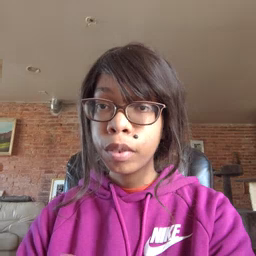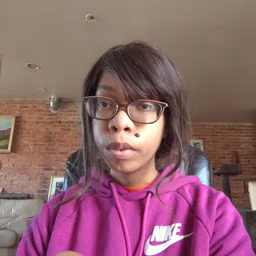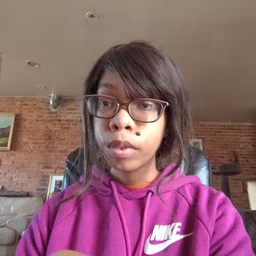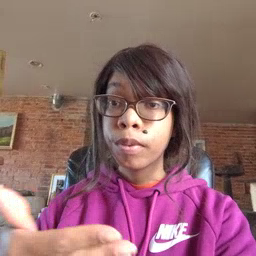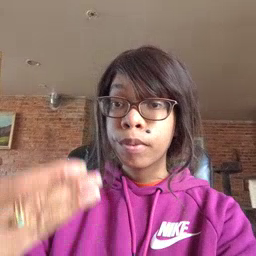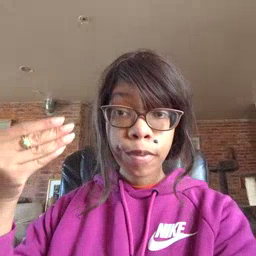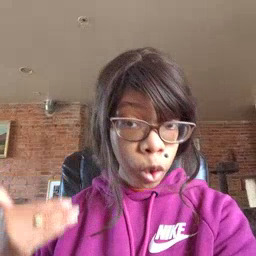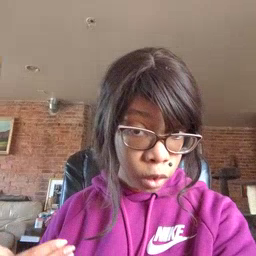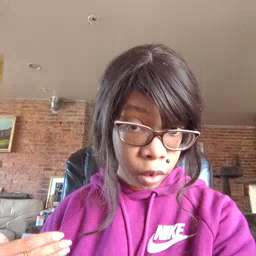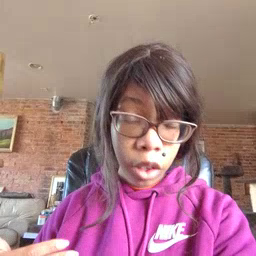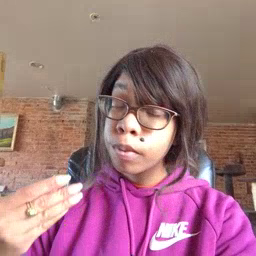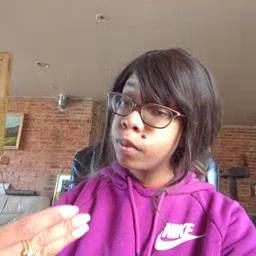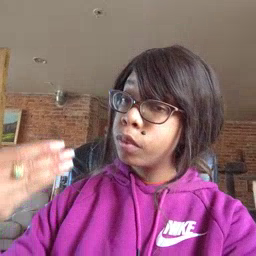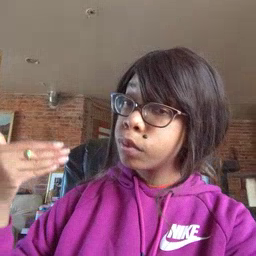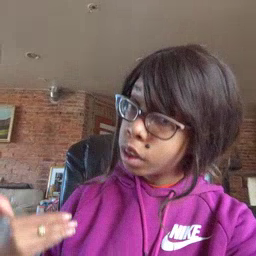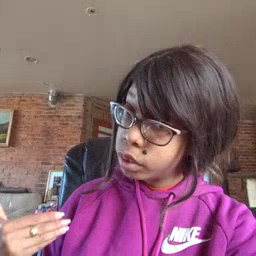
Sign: before